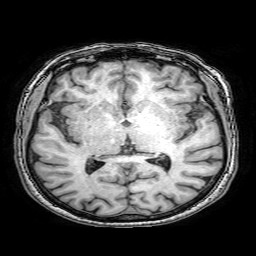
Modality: T1w
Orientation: coronal
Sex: female
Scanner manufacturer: philips
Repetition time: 0.008174 s
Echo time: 0.00374 s